Question: I want to create ggplot2::geom_area plots from summary datasets that have some data categories missing for some of the data periods (month), for instance:
'''
require(ggplot2)
set.seed(1)
d = data.frame(x = rep(1:10,each=4), y = rnorm(40,10), cat=rep(c('A','B','C','D'), 10))
(d = d[-sample(1:40,10),]) # remove some rows
ggplot(d, aes(x, y, fill=cat)) + geom_area()
'''

Ggplot's stacked area plot doesn't respond well to missing values, so it seems we need to add zero entries to the data.frame. The best way I can think (unless any better suggestions?) of is to 'reshape2::dcast' it, convert NA's to zeros and reshape back. But I can't figure out the right formula. Grateful for assistance from someone who understands reshape(2).
'''
require(reshape2)
dcast(d, x ~ cat) # right direction but missing the data
x A B C D
1 1 A B C D
2 2 <NA> B C <NA>
3 3 A B C D
4 4 <NA> B C <NA>
5 5 A <NA> C D
6 6 A B C D
7 7 <NA> B C <NA>
8 8 A B C D
9 9 <NA> B <NA> D
10 10 A B <NA> D
'''
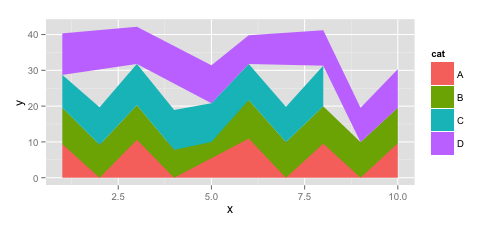
Answer: '''
# Expand the data.frame
p.data <- merge(d,
expand.grid(x=unique(d$x),
cat=unique(d$cat),
stringsAsFactors=F),
all.y=T)
# Fill NA values with zeros
p.data$y[is.na(p.data$y)] <- 0
# Plot the graph
ggplot(p.data, aes(x, y, fill=cat)) +
geom_area()
'''